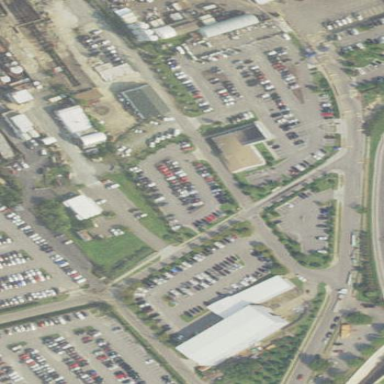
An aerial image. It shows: Parking area with surface.